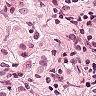
Metastatic tissue present: yes